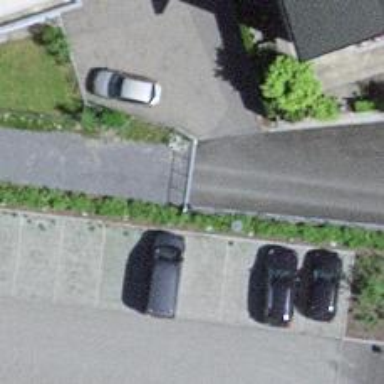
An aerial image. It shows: Gate.